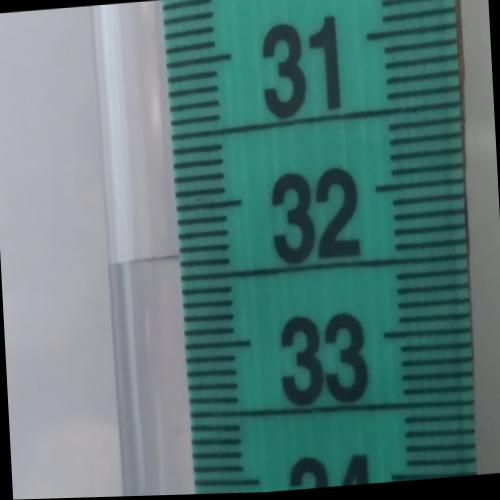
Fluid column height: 32.3 cm